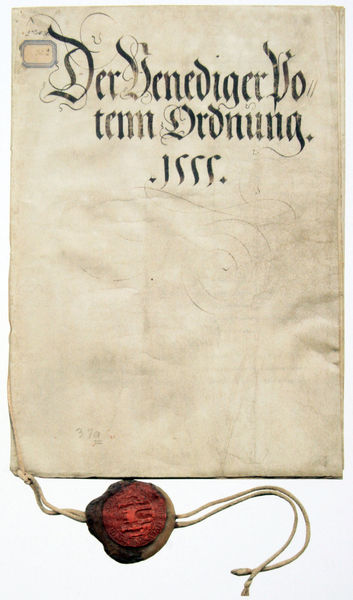
Titel: Ordnung der Augsburger Venedigboten, 27. März 1555, "Der Venediger Potenn Ordnung 1555"
Standort: Augsburg
Institution: Staats- und Stadtbibliothek
Schlagwörter: weiß, braun, schwarz, zeichnung, rot, ornament, alt, band, schnur, schnüre, blatt, renaissance, sack, schrift, papier, venedig, datierung, vergilbt, linien, faden, kordel, jahreszahl, foto, fotografie, buch, druck, titel, seite, text, stempel, kunst, vertrag, buchseite, jahr, zierschrift, ausstellung, rolle, pergament, wappen, wachs, schnörkel, anhänger, zahl, brief, schreiben, wichtig, schriftstück, siegel, urkunde, bänder, bulle, fraktur, altdeutsch, handschrift, der, dokument, ordnung, papyrus, pamphlet, schrfit, verordnung, hülle, siegellack, kunstschrift, bindfaden, benediktiner-regel, 16. jahrhundert, altes papier, iegel, wchs, strippe, +papier, 1555, wachssiegel, venediger, wachsw